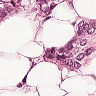
Metastatic tissue present: yes